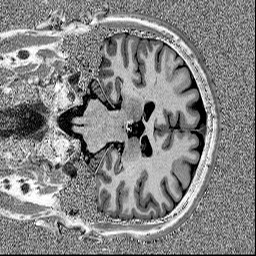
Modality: MP2RAGE
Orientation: coronal
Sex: male